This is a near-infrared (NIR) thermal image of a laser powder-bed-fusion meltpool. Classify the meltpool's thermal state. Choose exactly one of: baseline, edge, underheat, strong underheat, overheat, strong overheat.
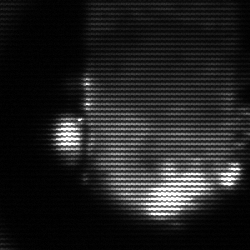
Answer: baseline